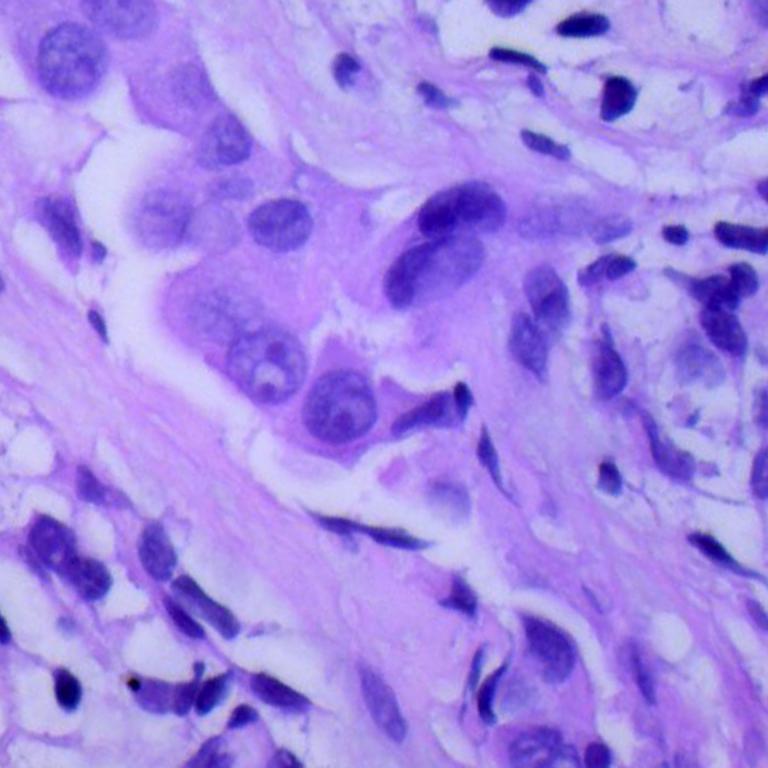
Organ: lung
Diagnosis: adenocarcinomas